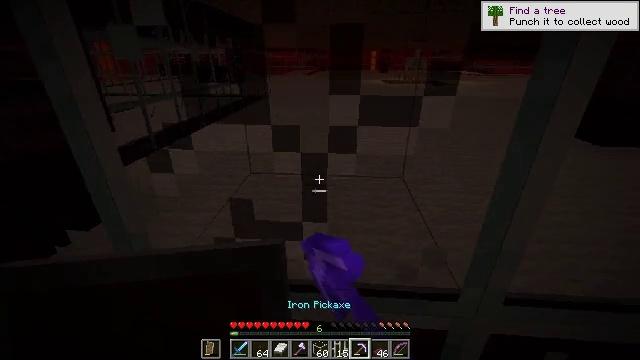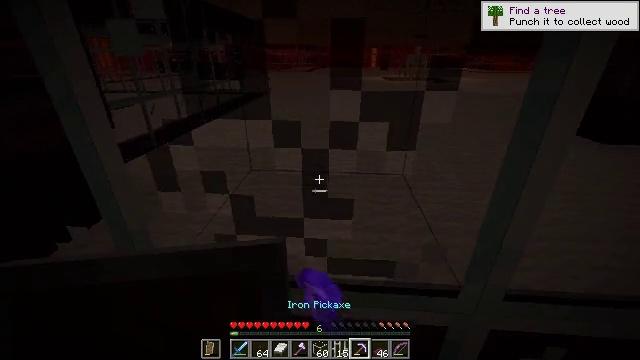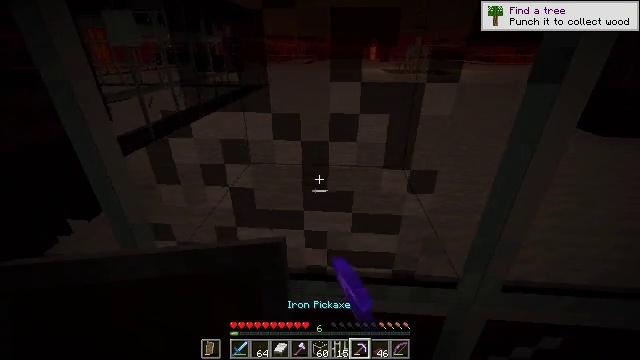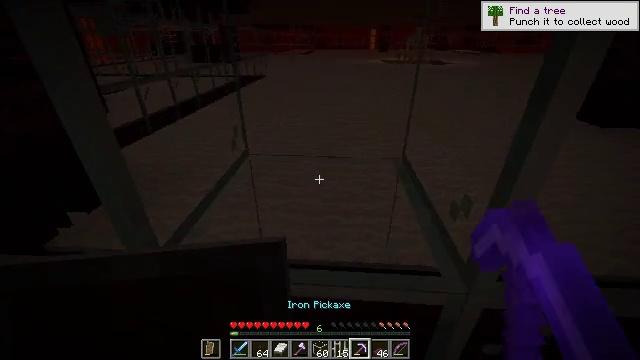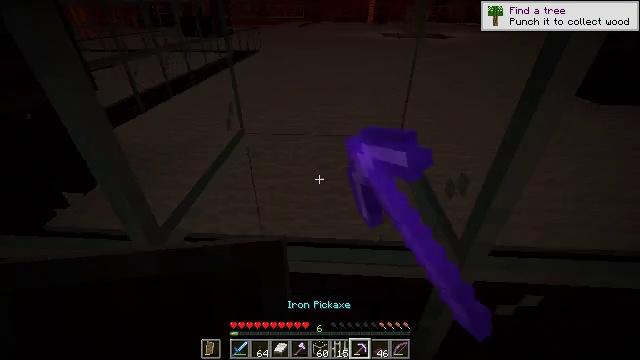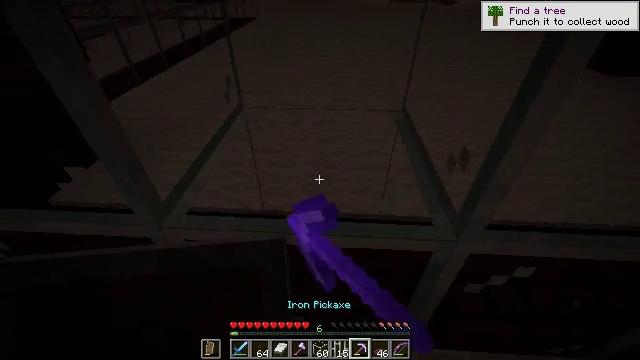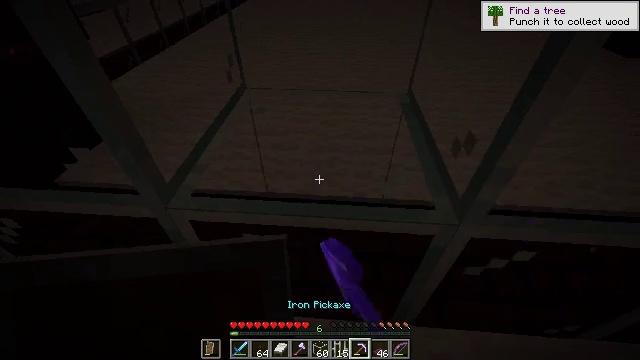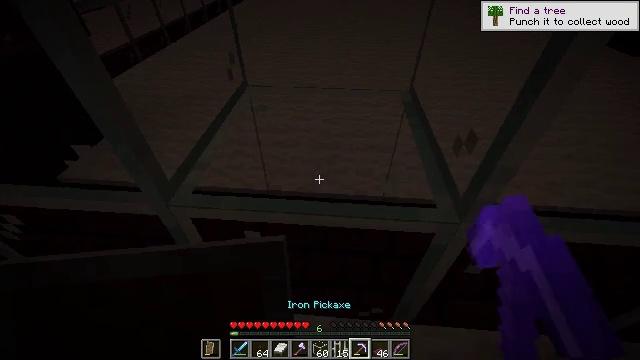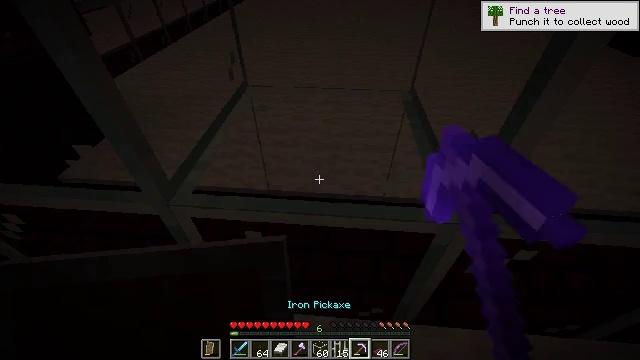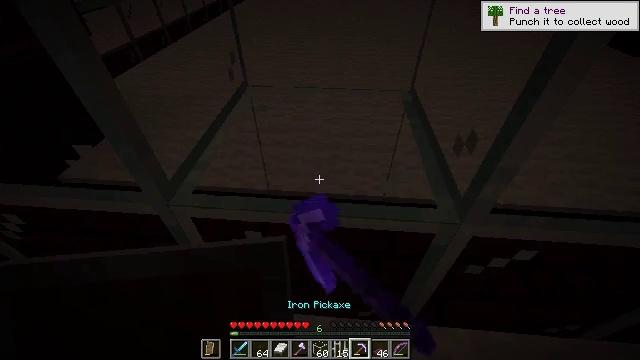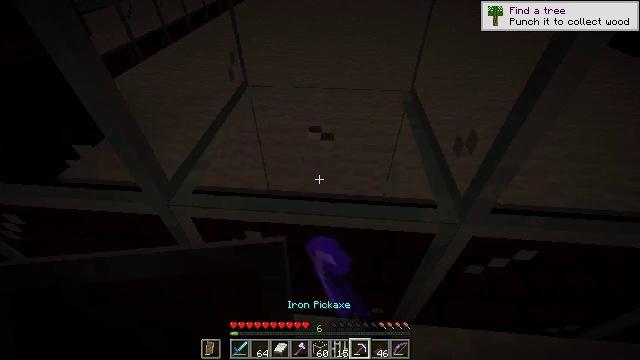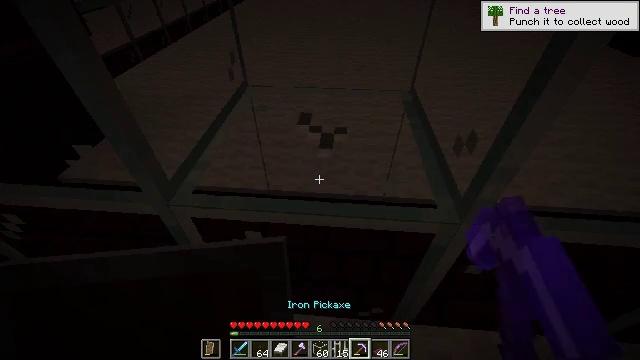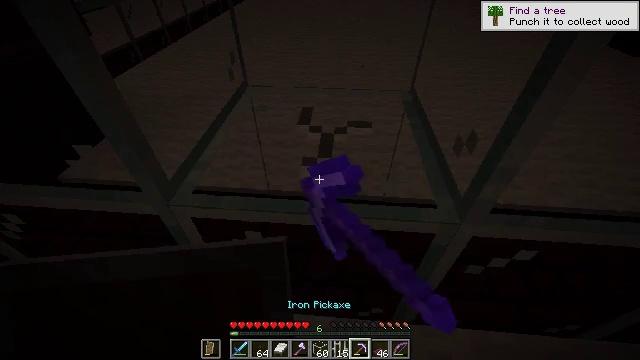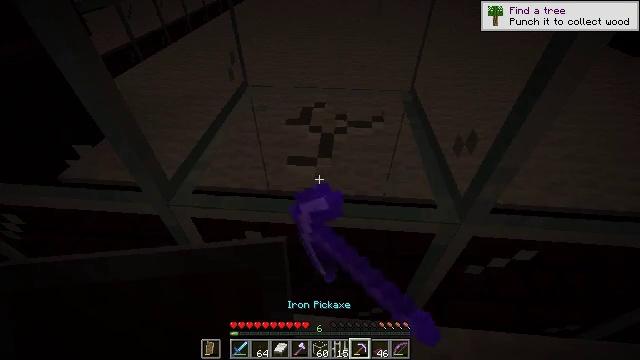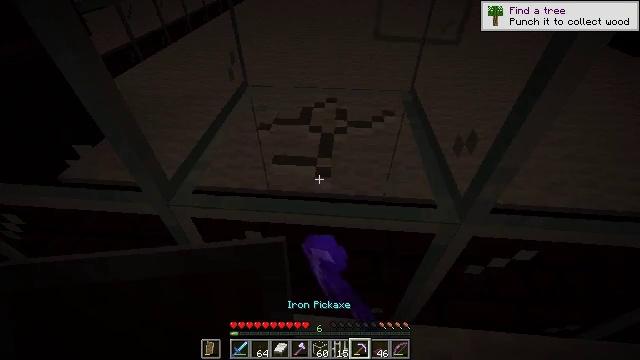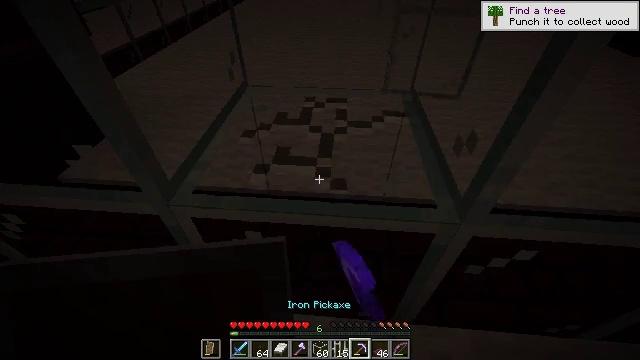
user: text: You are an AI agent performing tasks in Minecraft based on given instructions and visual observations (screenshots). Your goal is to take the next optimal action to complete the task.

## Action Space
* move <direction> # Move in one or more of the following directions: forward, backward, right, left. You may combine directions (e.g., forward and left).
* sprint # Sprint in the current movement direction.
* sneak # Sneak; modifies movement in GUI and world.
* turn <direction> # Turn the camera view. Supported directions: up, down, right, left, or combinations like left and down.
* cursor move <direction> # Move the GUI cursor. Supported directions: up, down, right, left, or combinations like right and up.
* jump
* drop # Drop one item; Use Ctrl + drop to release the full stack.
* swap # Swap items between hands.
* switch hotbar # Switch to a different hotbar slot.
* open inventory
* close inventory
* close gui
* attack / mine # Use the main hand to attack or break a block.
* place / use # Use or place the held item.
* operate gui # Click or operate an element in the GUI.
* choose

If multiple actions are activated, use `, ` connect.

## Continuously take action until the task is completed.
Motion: motion action
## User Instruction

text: Attack the glass to break it.
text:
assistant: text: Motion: attack / mine
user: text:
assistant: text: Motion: turn down, attack / mine
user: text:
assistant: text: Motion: turn down, attack / mine
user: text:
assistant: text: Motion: turn down, attack / mine
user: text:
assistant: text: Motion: turn down, attack / mine
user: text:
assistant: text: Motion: turn down, attack / mine
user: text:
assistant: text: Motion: attack / mine
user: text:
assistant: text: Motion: attack / mine
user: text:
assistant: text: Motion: attack / mine
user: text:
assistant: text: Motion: attack / mine
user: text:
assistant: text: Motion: attack / mine
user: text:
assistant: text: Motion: attack / mine
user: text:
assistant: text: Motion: attack / mine
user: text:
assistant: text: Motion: attack / mine
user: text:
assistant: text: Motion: attack / mine
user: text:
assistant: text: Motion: attack / mine
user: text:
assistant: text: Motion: attack / mine
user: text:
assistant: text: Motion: attack / mine
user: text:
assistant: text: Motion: attack / mine
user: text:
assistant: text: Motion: attack / mine
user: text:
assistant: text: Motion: attack / mine
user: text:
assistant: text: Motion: attack / mine
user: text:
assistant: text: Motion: attack / mine